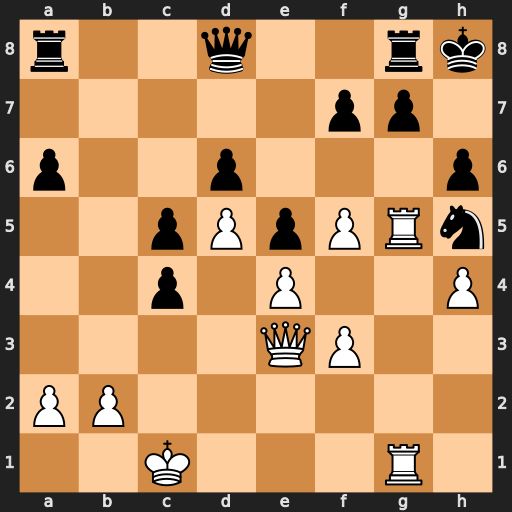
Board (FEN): r2q2rk/5pp1/p2p3p/2pPpPRn/2p1P2P/4QP2/PP6/2K3R1
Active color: w
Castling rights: -
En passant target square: -
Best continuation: Rxh5 Qf6 Rg6 Qxg6 fxg6